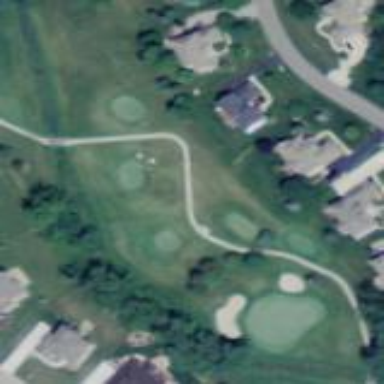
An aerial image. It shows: Rough golf area surrounded by grassland.